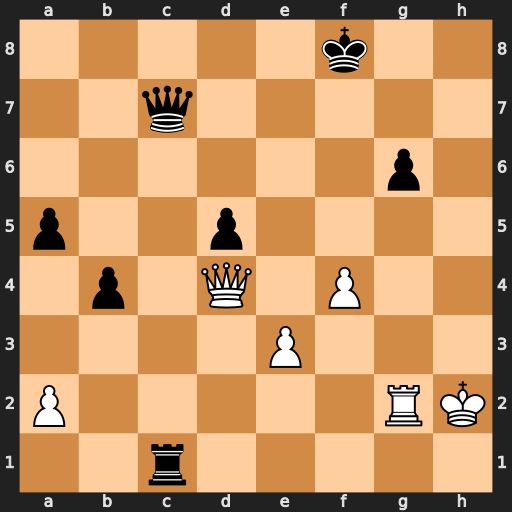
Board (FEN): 5k2/2q5/6p1/p2p4/1p1Q1P2/4P3/P5RK/2r5
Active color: w
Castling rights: -
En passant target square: -
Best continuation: Qh8+ Kf7 Qh7+